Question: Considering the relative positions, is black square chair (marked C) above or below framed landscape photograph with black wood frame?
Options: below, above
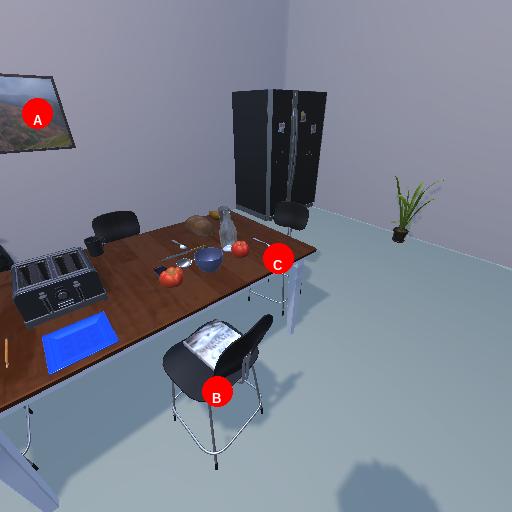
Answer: below